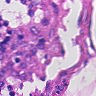
Metastatic tissue present: no